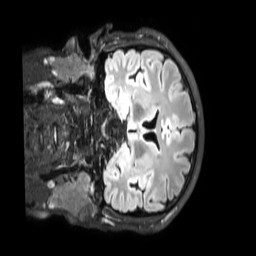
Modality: FLAIR
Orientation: coronal
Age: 25
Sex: male
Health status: healthy
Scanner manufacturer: philips
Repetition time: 4.8 s
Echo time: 0.2918 s